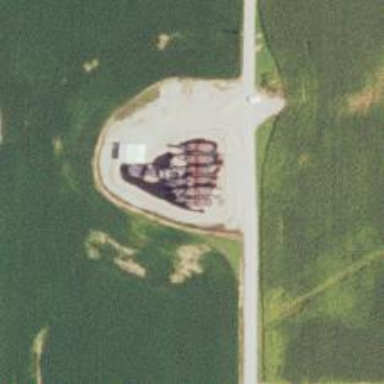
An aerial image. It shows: Storage tank with man-made structure.